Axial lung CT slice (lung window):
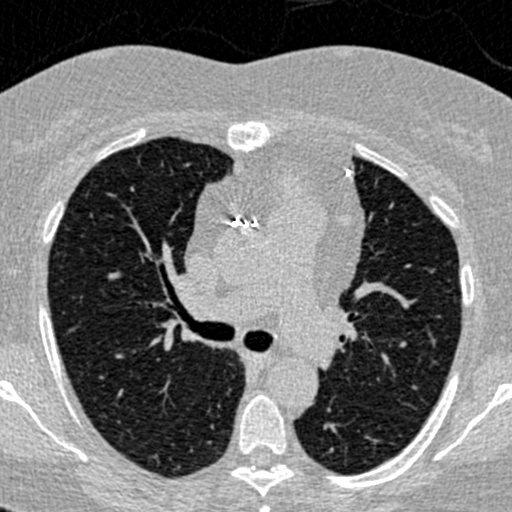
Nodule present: no